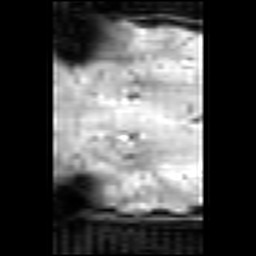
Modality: inplaneT2
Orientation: coronal
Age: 23
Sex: female